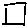
Label: square